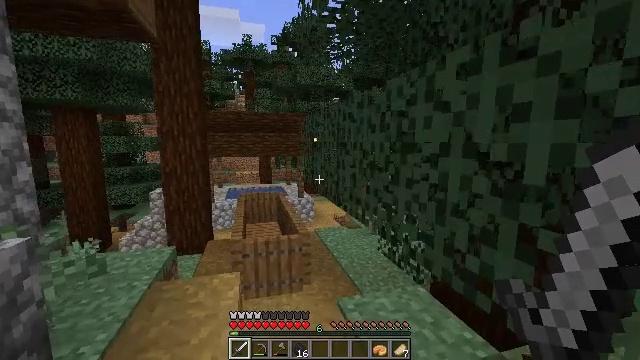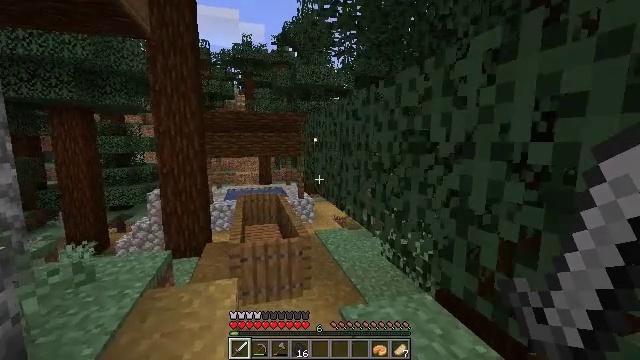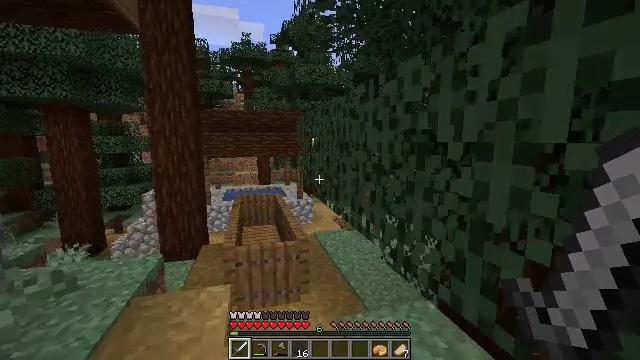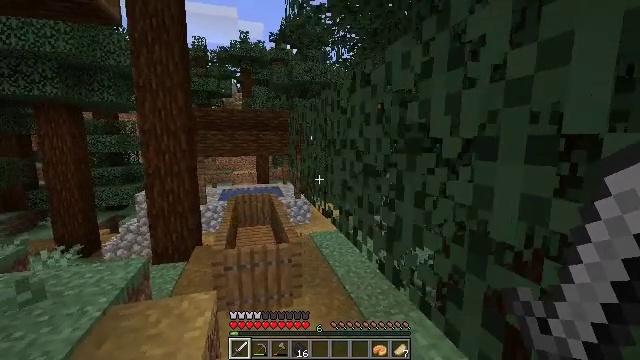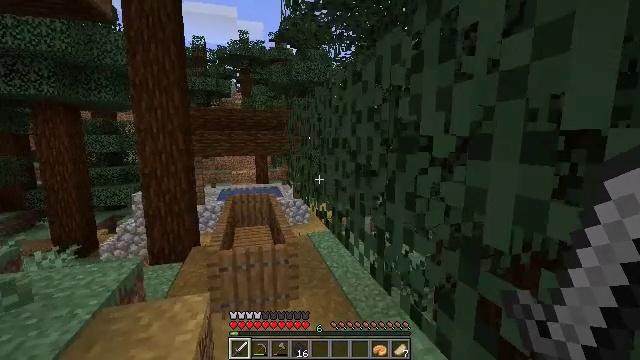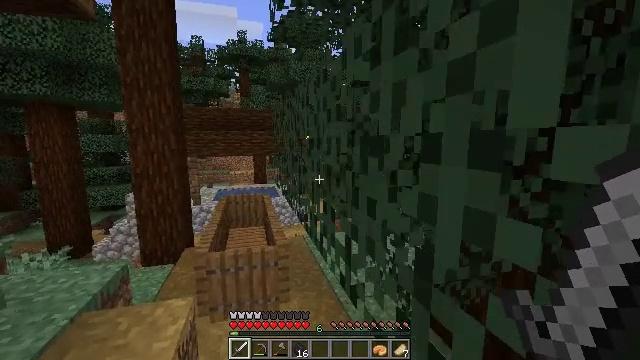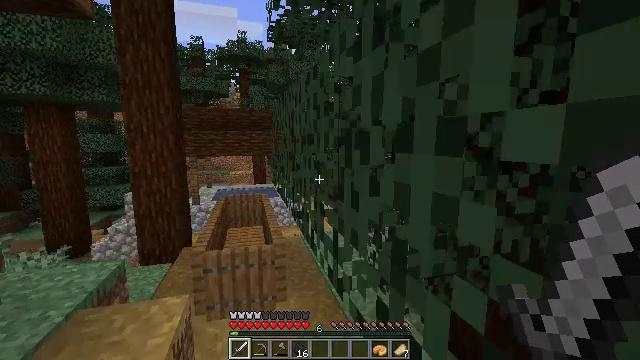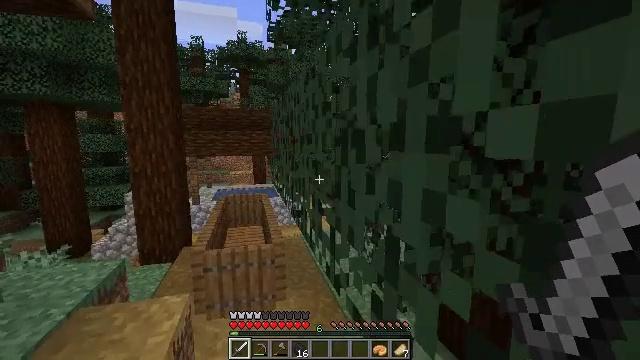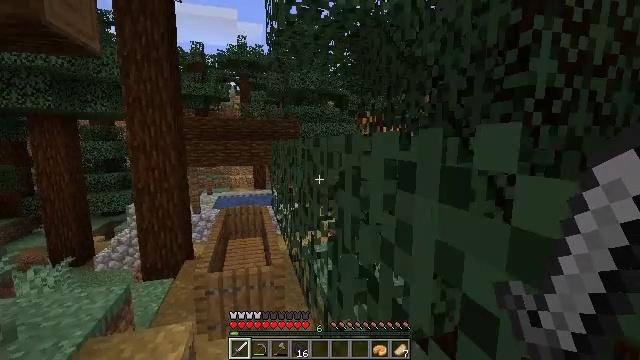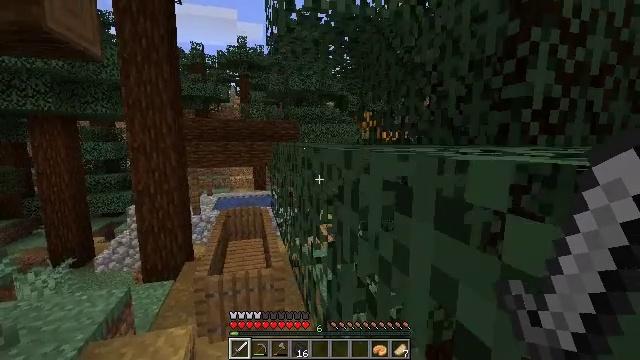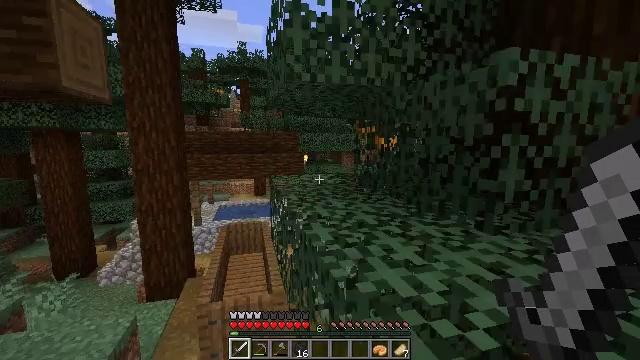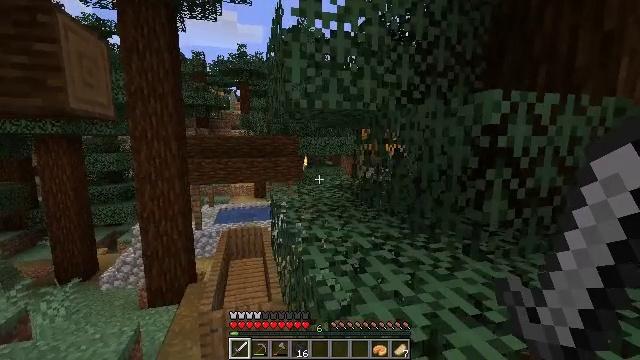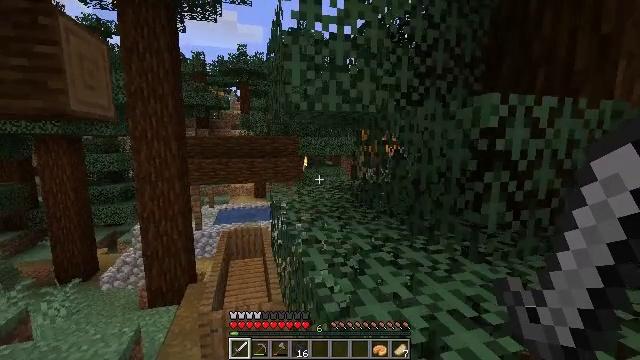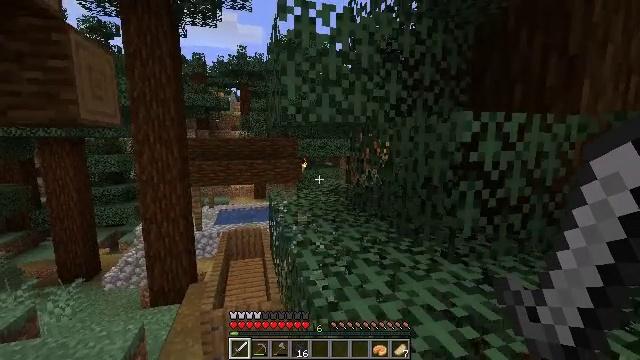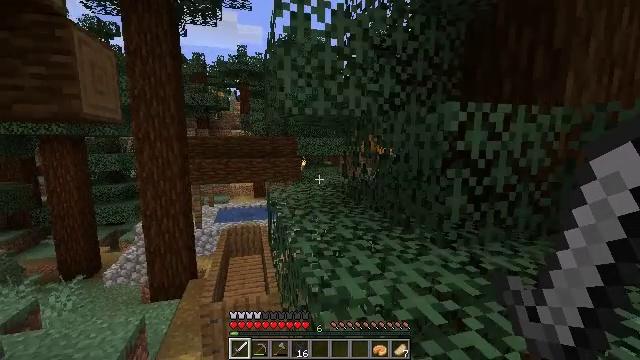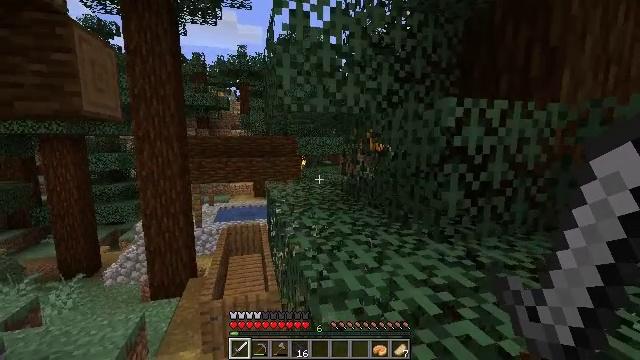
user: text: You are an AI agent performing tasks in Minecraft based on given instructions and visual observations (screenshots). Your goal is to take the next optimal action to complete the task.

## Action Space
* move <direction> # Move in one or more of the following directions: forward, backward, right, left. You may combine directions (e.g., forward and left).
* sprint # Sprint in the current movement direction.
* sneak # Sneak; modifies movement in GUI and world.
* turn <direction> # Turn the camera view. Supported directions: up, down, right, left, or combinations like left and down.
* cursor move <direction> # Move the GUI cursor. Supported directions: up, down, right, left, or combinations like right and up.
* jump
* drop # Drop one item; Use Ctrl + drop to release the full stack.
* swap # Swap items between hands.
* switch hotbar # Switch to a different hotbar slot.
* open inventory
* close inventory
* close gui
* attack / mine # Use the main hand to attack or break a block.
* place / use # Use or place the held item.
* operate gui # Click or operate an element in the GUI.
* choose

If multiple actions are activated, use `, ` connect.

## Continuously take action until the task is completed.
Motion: motion action
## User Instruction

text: Collect spruce leaves for landscaping.
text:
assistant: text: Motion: move forward
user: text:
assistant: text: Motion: move forward and move right
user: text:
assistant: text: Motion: move forward and move right
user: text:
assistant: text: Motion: move right
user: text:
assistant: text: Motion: move right
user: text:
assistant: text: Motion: move right
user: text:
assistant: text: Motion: move right
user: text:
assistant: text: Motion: move right, jump
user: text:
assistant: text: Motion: move back and move right, jump
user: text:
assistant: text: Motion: move back and move right, jump
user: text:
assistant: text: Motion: move back and move right, jump
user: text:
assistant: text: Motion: move back and move right, jump
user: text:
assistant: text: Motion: move back and move right, jump
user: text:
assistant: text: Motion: move back and move right, jump
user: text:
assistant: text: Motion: move back and move right, jump
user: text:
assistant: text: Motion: move back and move right, jump
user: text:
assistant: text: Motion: move back and move right, jump
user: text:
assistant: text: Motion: move back and move right, jump
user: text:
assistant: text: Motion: move back and move right, turn right and down, jump
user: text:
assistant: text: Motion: move back and move right, turn right and down, jump
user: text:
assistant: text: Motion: move right, turn right, jump
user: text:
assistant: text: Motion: move right, turn right and up, jump
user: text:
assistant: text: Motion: move right, jump
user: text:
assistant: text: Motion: move right, jump
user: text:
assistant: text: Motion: move right, jump
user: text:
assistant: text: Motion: move forward and move right, jump
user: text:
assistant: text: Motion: move forward and move right, sprint, jump
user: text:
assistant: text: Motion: move forward and move right, sprint, jump
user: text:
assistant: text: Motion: move forward and move right, sprint, jump
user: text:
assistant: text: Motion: move forward and move right, sprint, jump